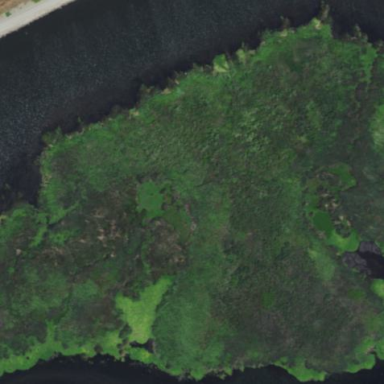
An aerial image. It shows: Marsh wetland.